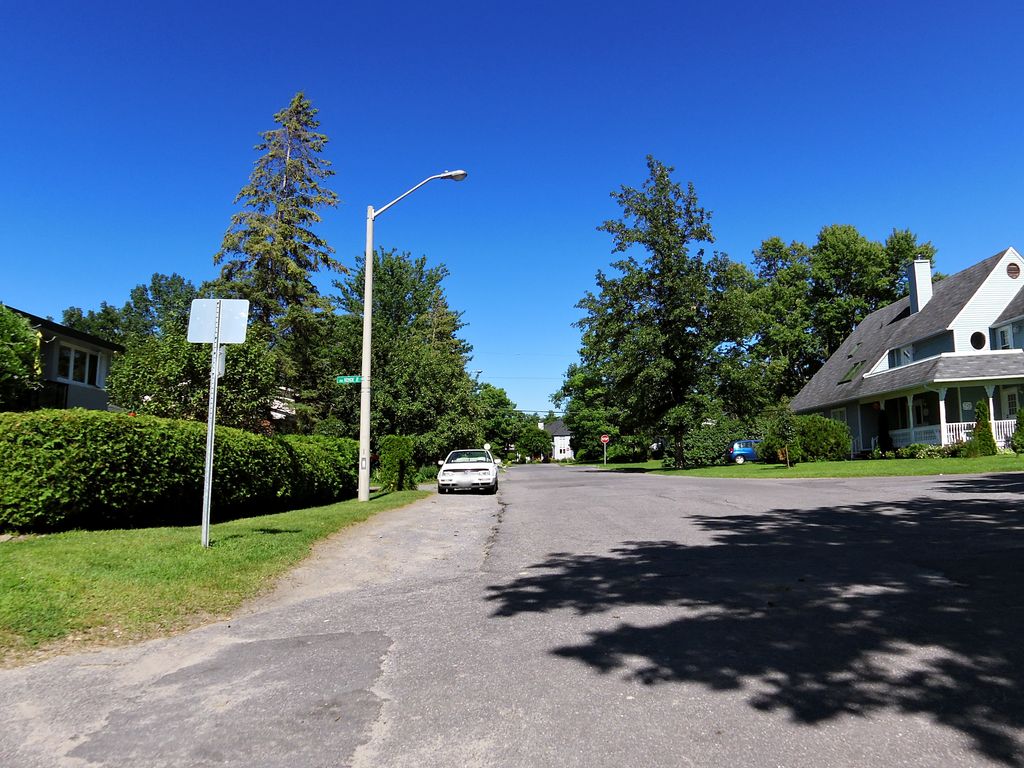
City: ottawa-gatineau